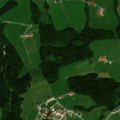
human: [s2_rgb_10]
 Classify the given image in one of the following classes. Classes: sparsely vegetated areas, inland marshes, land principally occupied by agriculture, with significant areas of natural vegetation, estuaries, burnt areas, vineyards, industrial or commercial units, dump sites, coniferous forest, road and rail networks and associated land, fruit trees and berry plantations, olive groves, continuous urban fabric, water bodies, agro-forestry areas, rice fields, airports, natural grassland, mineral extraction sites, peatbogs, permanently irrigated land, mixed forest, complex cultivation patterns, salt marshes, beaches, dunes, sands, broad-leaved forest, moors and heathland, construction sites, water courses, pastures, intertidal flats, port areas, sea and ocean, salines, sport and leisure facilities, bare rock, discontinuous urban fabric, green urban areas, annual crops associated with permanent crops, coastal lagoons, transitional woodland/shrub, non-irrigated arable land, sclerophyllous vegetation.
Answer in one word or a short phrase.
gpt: industrial or commercial units, pastures, land principally occupied by agriculture, with significant areas of natural vegetation, mixed forest